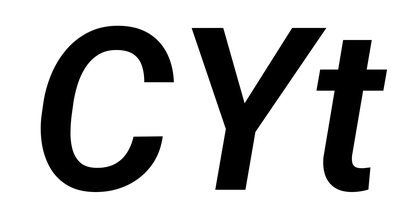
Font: Roboto-Italic_SemiBold_Italic